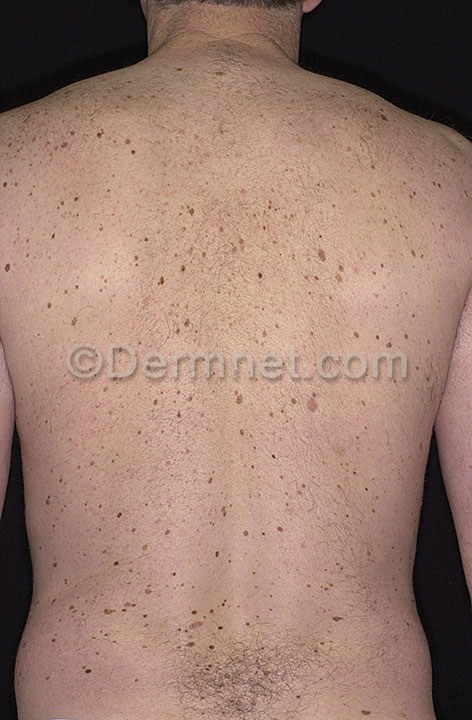
Disease: Melanoma Skin Cancer Nevi and Moles